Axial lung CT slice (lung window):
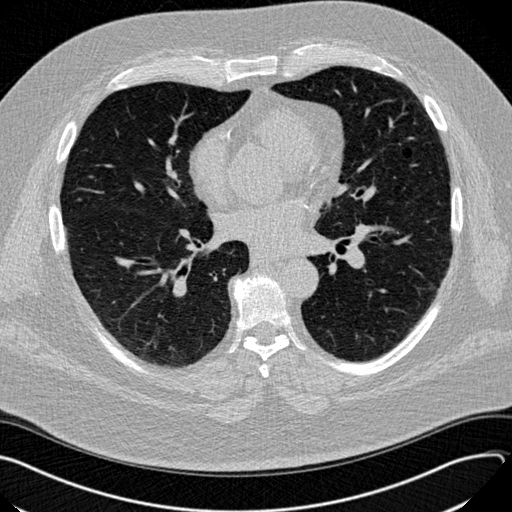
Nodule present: no